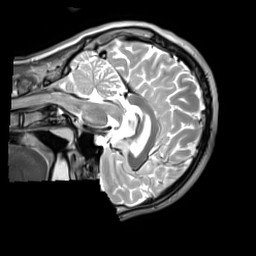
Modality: T2w
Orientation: sagittal
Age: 19
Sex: male
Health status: ill
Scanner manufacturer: siemens
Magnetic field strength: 3 T
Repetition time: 2.8 s
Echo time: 0.326 s